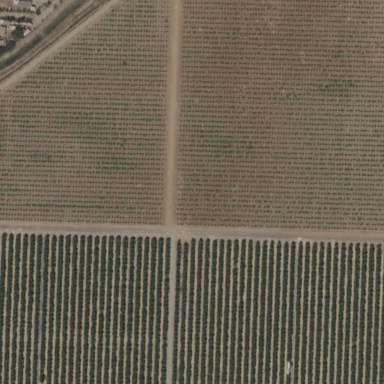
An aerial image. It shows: Orchard planted with peach trees.